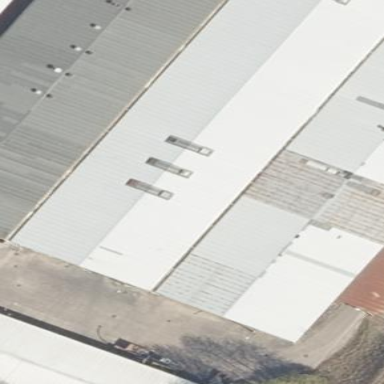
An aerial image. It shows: Industrial building.